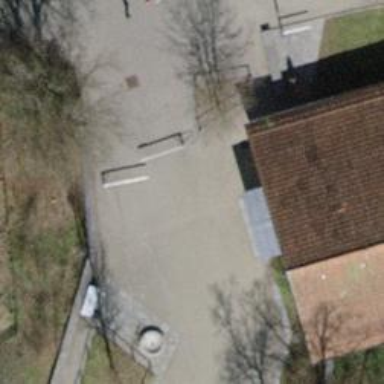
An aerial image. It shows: Swing gate barrier.